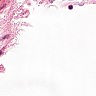
Metastatic tissue present: no